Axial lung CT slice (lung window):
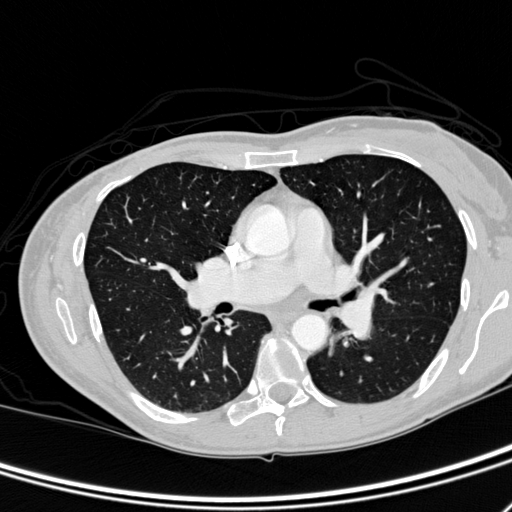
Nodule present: no